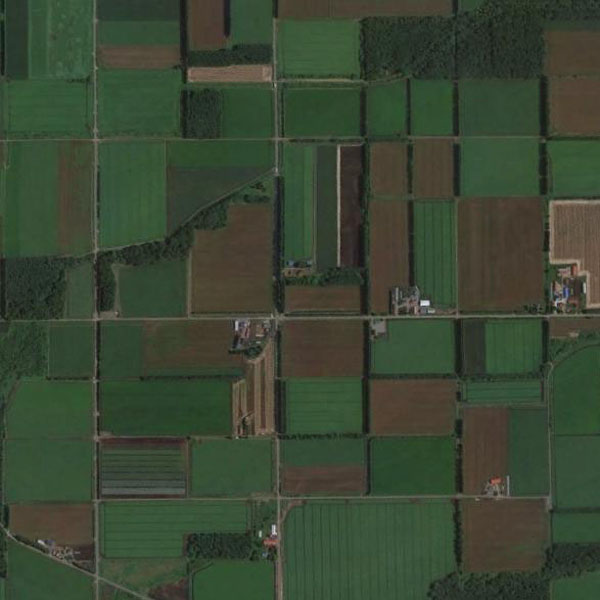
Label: Farmland